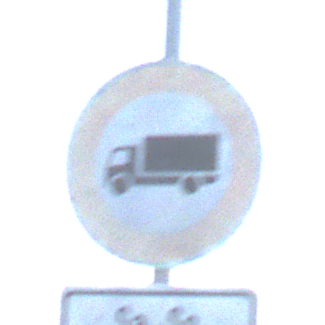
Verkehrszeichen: VerbotFuerKraftfahrzeugeUeberDreiKommaFuenfTonnen
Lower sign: ZeitangabenMitBeschraenkungAufWochentage9
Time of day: Dawn
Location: Outdoor (Nature)
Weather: Clear
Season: NotSpecified
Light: Natural